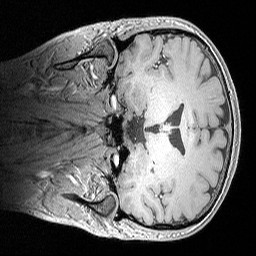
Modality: MP2RAGE
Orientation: coronal
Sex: male
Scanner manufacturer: siemens
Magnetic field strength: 3 T
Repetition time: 5 s
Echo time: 0.00292 s